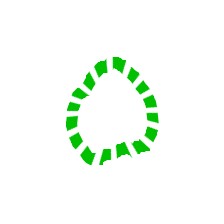
Shape: circle